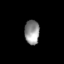
Tissue: skin
Cell type: Epithelial cells
Senescence score: 0.1512
Nuclear area (px): 355
Mean DAPI intensity: 144.186